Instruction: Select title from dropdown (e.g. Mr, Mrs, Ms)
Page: traveler
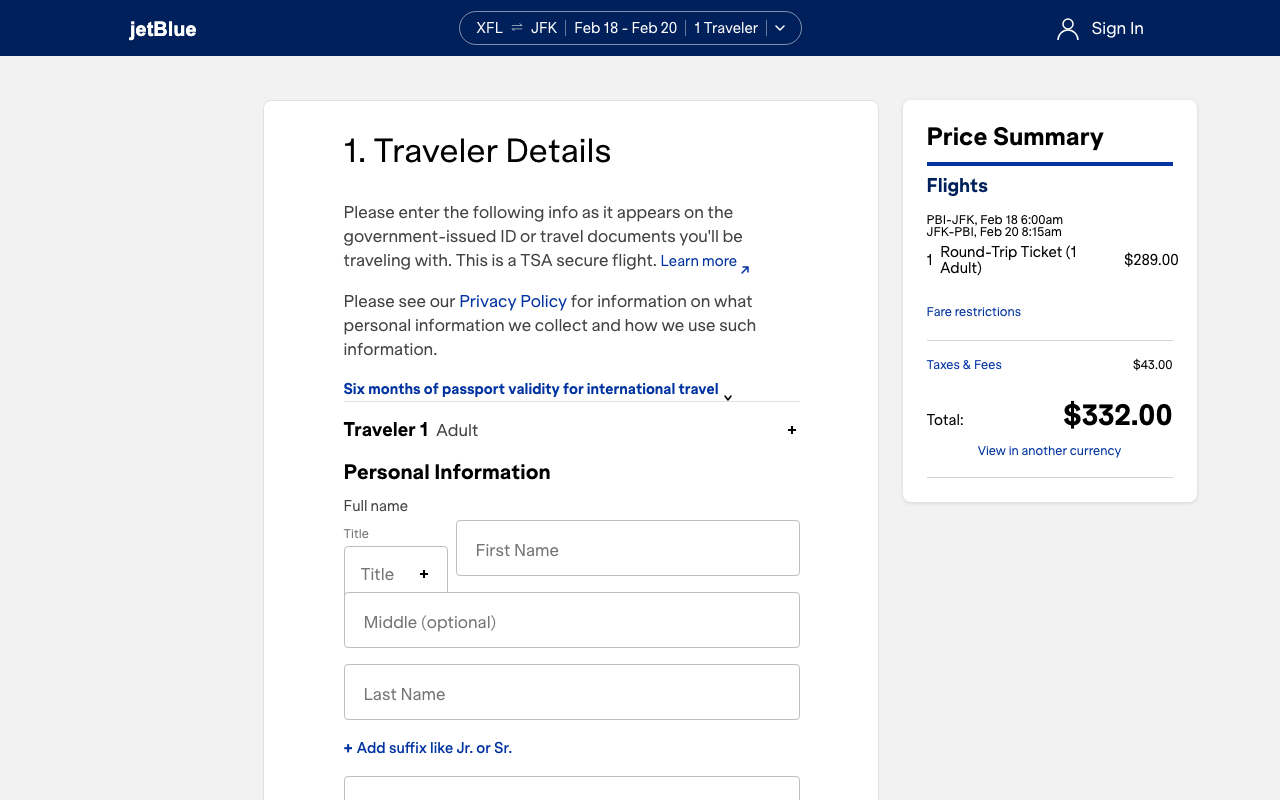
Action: click